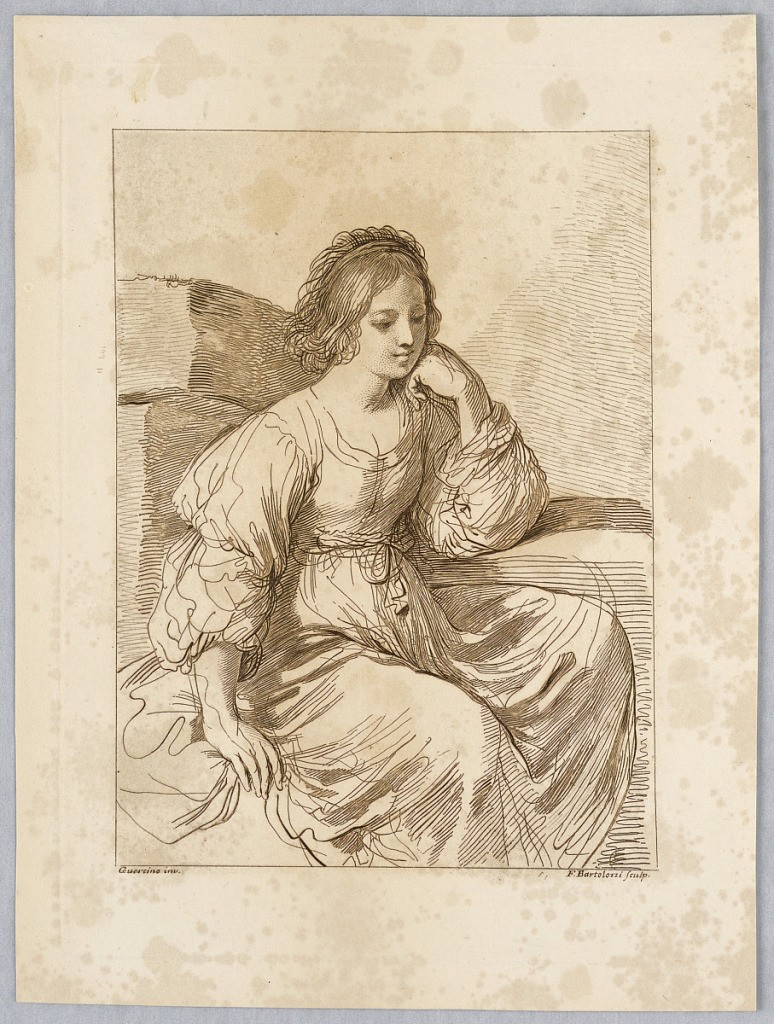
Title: Portrait of a Lady
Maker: Francesco Bartolozzi, Italian, active England, 1727–1815
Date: ca. 1760–1770
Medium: Engraving in brown ink on white paper
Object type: Print
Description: The lady sits in a high backed seat, her h ead on her left hand, her left elbow resting on an arm of the seat. She faces right in a contemplative attitude with her right hand on the seat beside her.